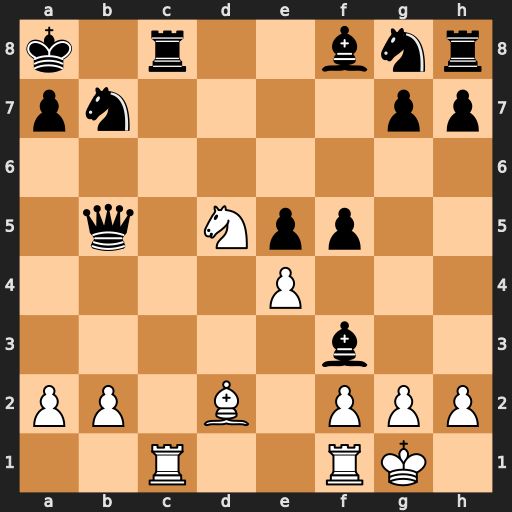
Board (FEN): k1r2bnr/pn4pp/8/1q1Npp2/4P3/5b2/PP1B1PPP/2R2RK1
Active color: w
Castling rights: -
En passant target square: -
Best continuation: Rxc8#